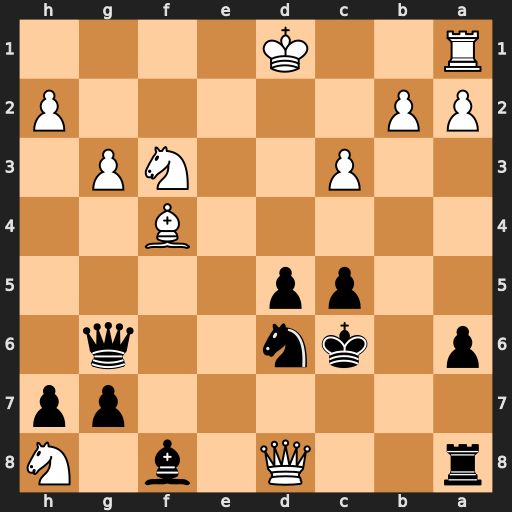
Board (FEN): r2Q1b1N/6pp/p1kn2q1/2pp4/5B2/2P2NP1/PP5P/R2K4
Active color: b
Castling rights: -
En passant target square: -
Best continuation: Qd3+ Ke1 Qe4+